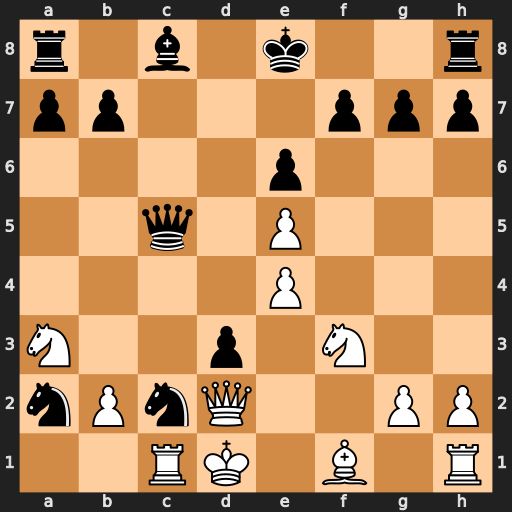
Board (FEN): r1b1k2r/pp3ppp/4p3/2q1P3/4P3/N2p1N2/nPnQ2PP/2RK1B1R
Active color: w
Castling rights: kq
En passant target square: -
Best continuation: Bxd3 Ne3+ Ke2 Nxc1+ Rxc1